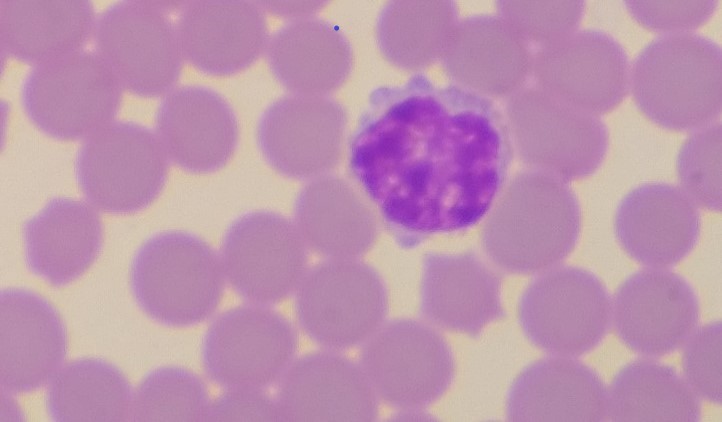
White blood cell type: Monocyte